Question: When the plus icon is clicked , how can i updated the quantity present in another div ??

The div that is responsible for quantity is
'''
HTML.append('<div id_attr2="'+id_attr+'" style="display:inline-block" >'+quantity+'</div>');
'''
On click of the plus button , i tried to increment a variable named quantity which is initaillay hardcoded to 1 but it showing same for all the items
<URL>
'''
$( document ).on( "click", ".buttontest", function() {
var $id = $(this).prevAll("input").first().attr("id");
if($(this).hasClass("inc")){
$(".cart").find("div").each(function(){
if($(this).attr("id_attr")==$id){
$(this).text(parseInt($(this).text(),10)+amountdd);
}
});
}else if($(this).hasClass("dec")){
$(".cart").find("div").each(function(){
if($(this).attr("id_attr")==$id){
$(this).text(parseInt($(this).text(),10)-amountdd);
}
});
}
});
'''
Could anybody please tell me How to update quantity div text content accordingly
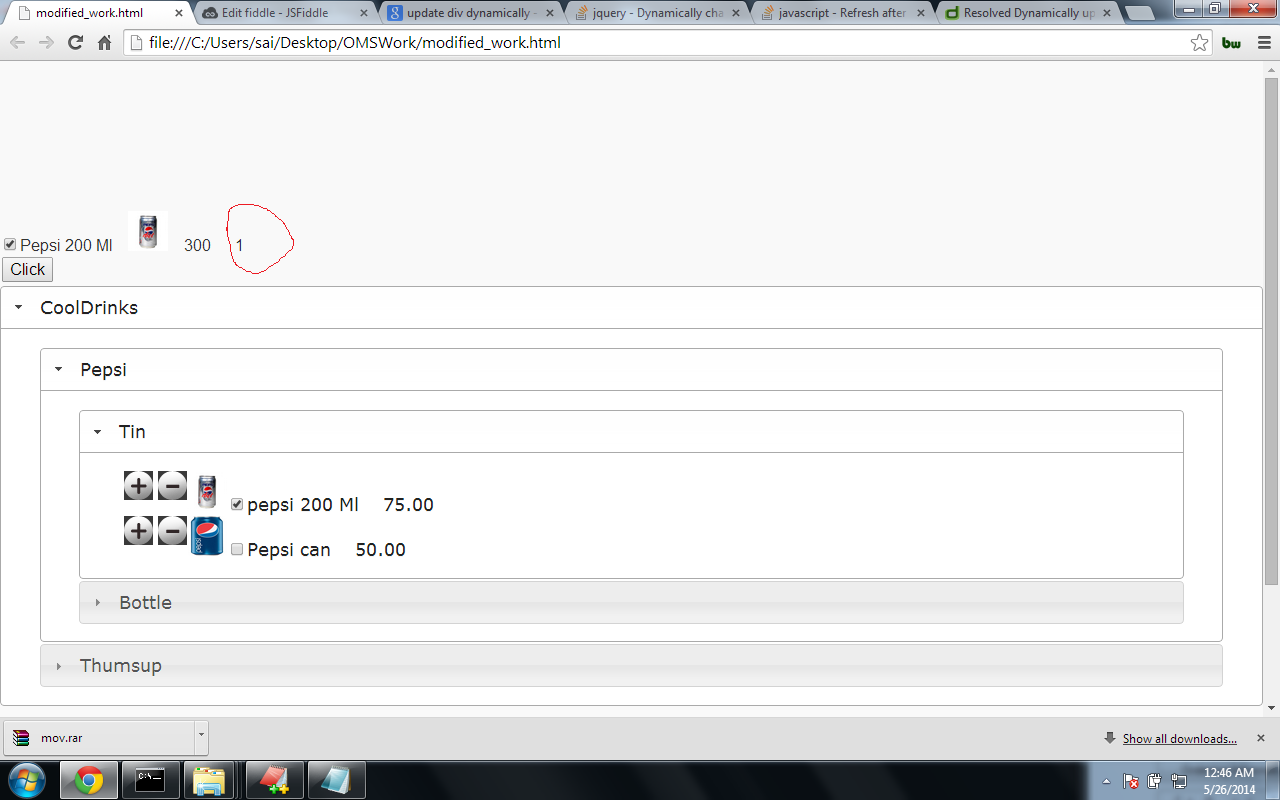
Answer: You almost got it! You just need to use the <URL> function to get the next sibling then update its quantity
'''
$(this).text(parseInt($(this).text(),10)+amountdd);
var $quantElm = $(this).next();
var quant = parseInt($quantElm.text());
$quantElm.text(quant + 1);
'''
similarly for decremented.
<URL>